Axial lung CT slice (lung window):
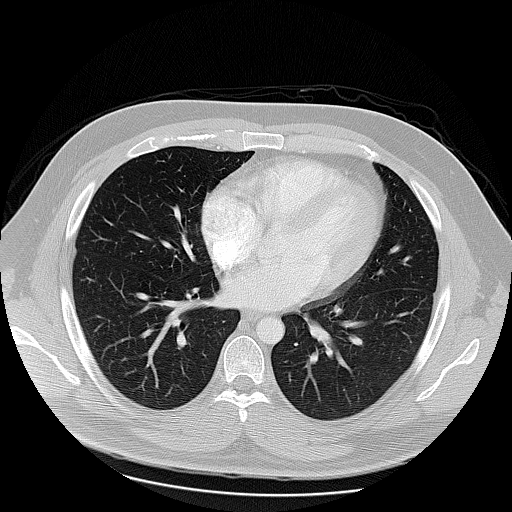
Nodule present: no